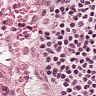
Metastatic tissue present: no